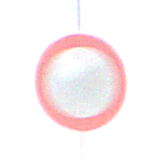
Verkehrszeichen: VerbotFahrzeugeAllerArt
Umgebung: Outdoor, Nature
Tageszeit: Night
Wetter: Clear
Licht: Natural
Jahreszeit: NotSpecified
Kontrast: HighContrast